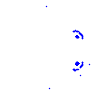
Particle: electron